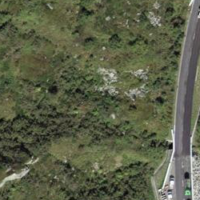
EUNIS habitat code: 26
Species observed at this site:
Cicerbita alpina